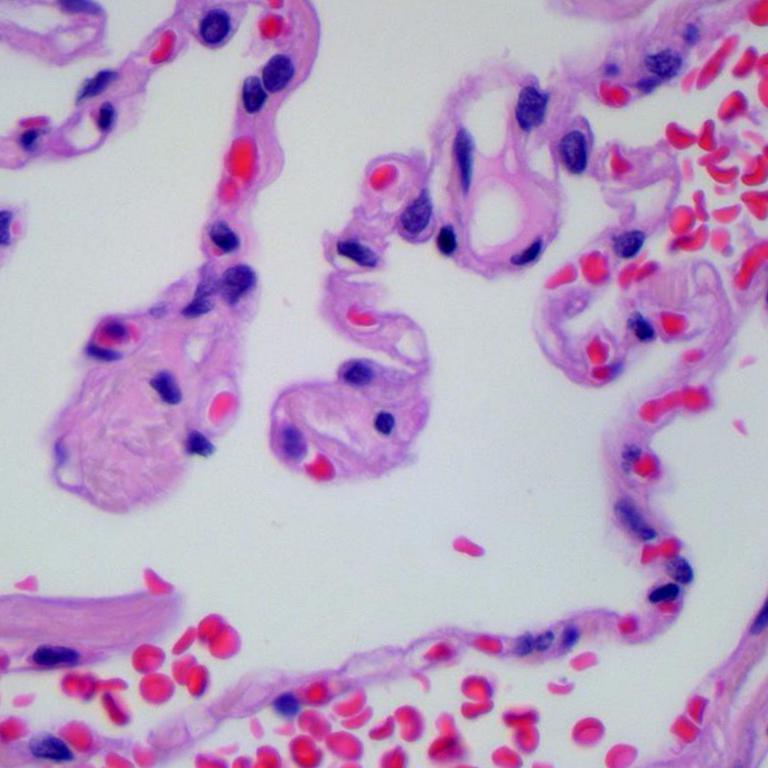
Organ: lung
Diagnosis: benign